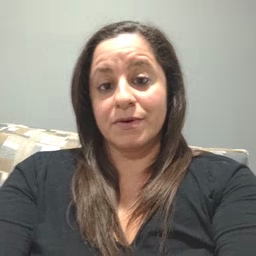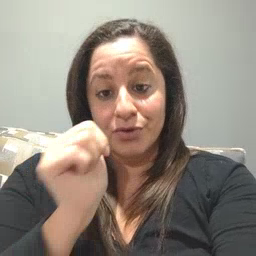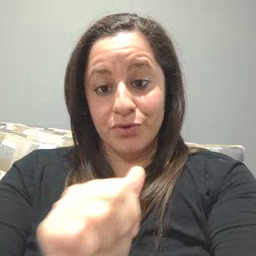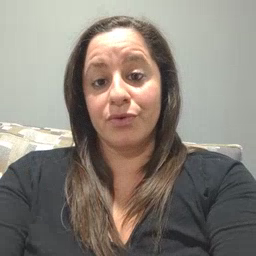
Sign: girl